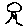
Label: tree